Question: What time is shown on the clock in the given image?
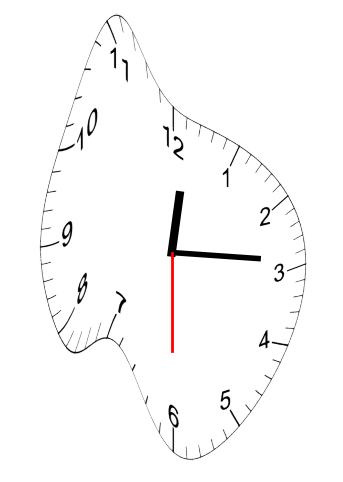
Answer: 12:14:30